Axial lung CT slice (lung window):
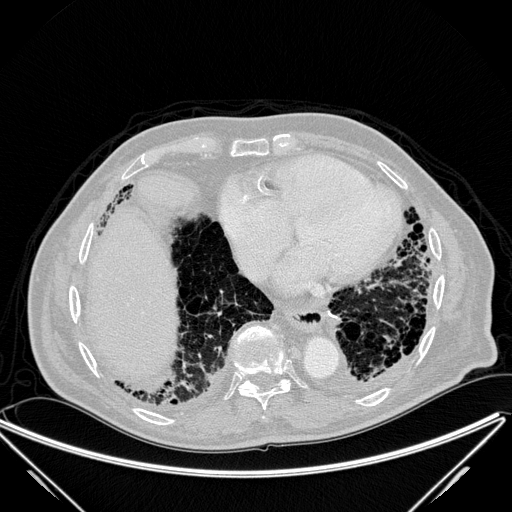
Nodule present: no